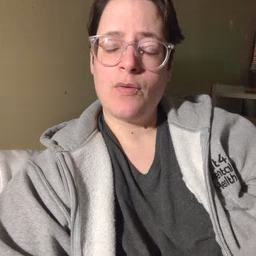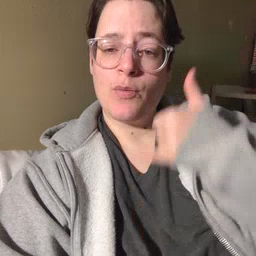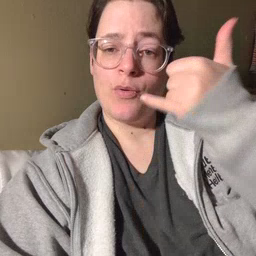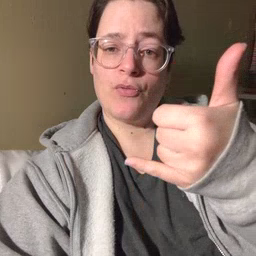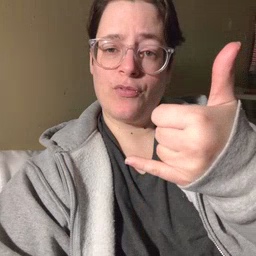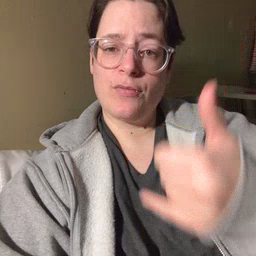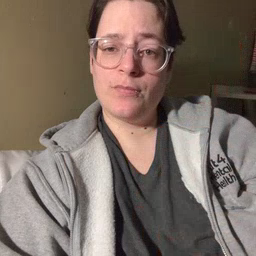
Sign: callonphone